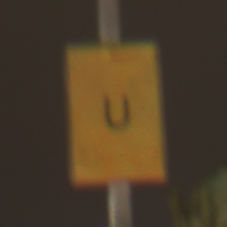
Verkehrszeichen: AnkuendigungOderFortsetzungUmleitungOhnePfeilsymbol
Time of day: Night
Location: Outdoor (Urban)
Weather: Overcast
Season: NotSpecified
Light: Artificial